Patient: sex M, age 57
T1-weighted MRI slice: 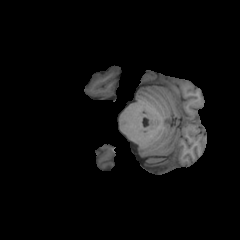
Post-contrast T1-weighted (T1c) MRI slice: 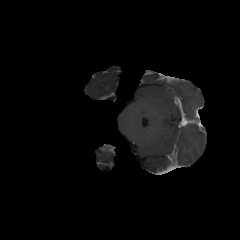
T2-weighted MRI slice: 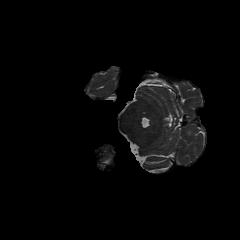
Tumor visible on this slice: no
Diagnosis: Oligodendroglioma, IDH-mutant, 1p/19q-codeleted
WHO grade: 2